Question: I'm experiencing the strangest issue. I've been banging at this one for over an hour no but to no avail.
I have a div with text, with this CSS:
'''
z-index: 1;
position: relative;
'''
I have a covering dialog box (YUI) with this CSS:
'''
background: #fff;
position: absolute;
z-index: 200;
'''
The box slides down in an animation.
For some reason, the text is displaying over the other div until--get this-- Then it all works perfectly.
My best guess is that this is a rendering issue. But it happens in both FF and Chrome (latest). Any suggestions would be helpful.
-
Screenshot:

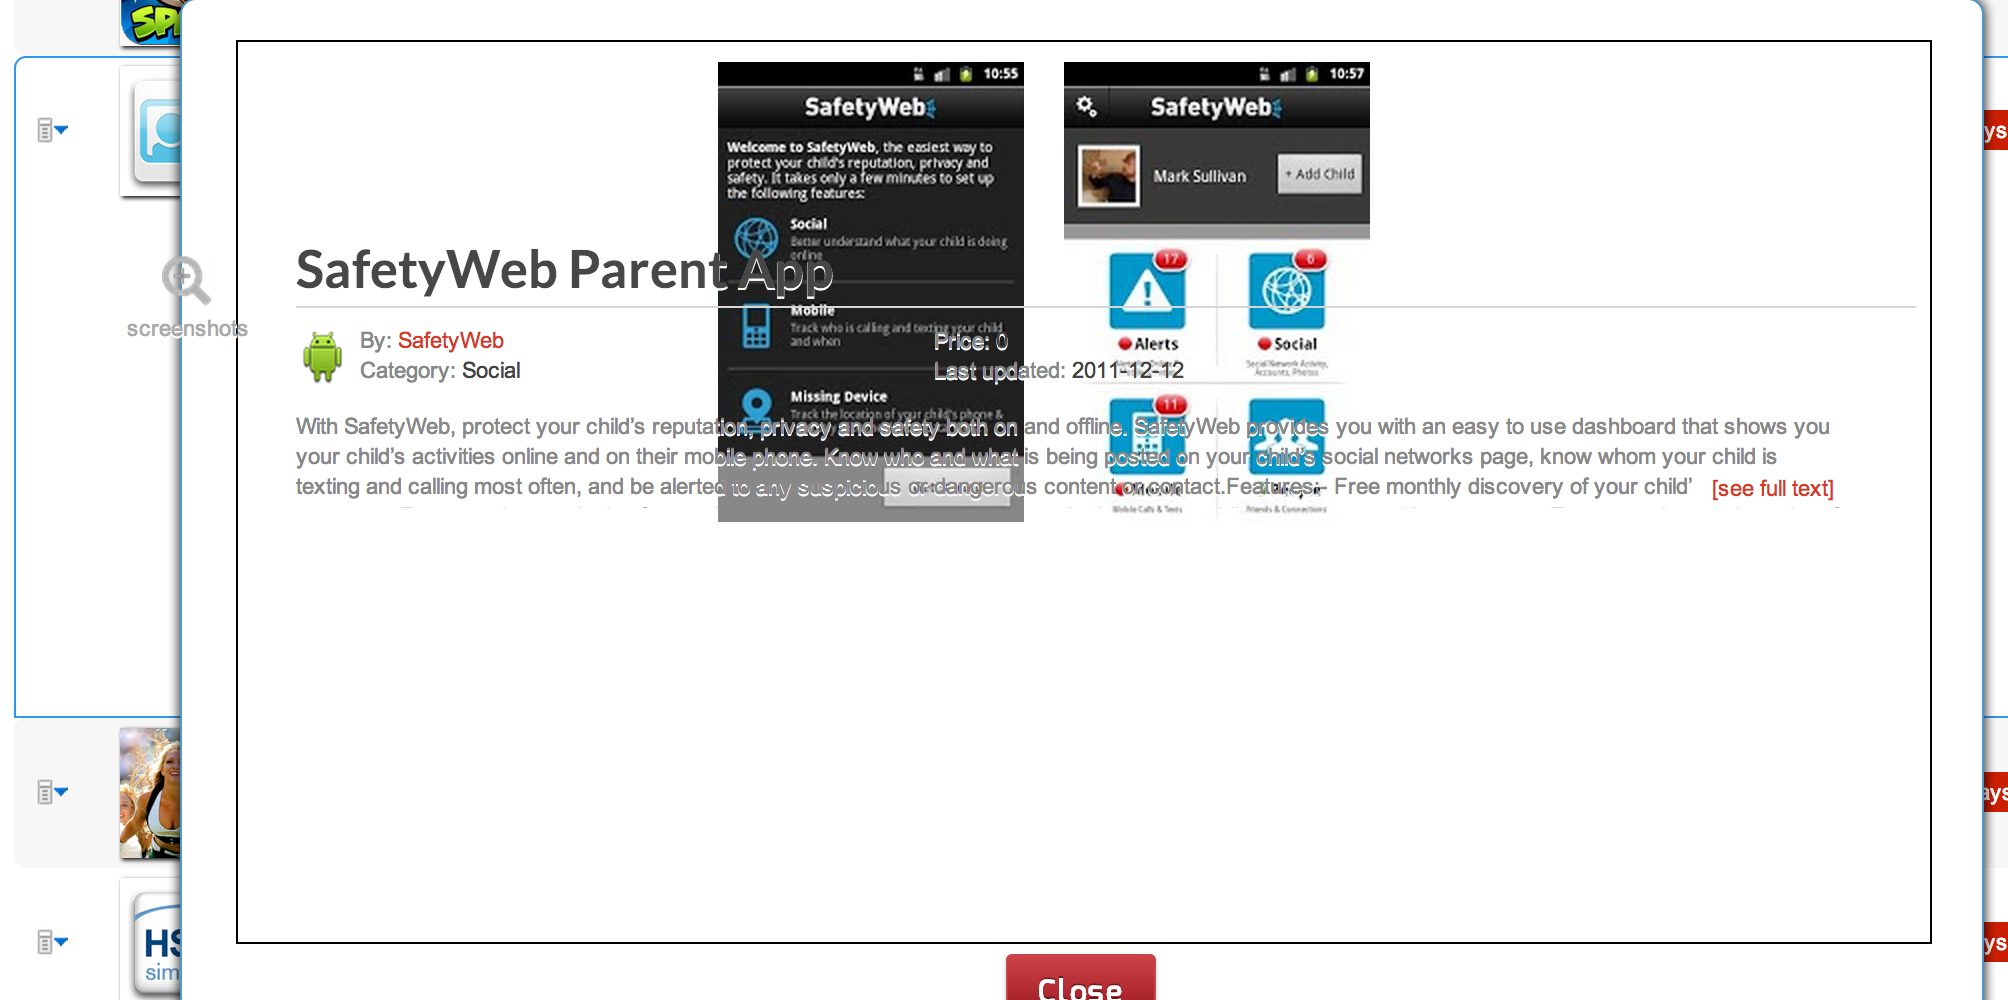
Answer: I magically fixed this. Hope this helps someone in the future.
Buy explicitly specifying a 'z-index' for a parent element, this solved the issue:
'''
.yui-skin-sam .yui-dt table {
width: 100%;
z-index: 1; /* <-- added */
position: relative; /* <-- added */
}
'''